Field crop: maize
Growth stage: 2
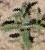
Species: atriplex